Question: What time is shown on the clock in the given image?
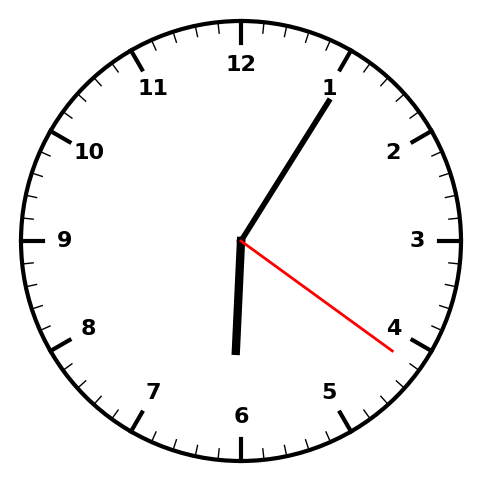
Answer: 06:05:21